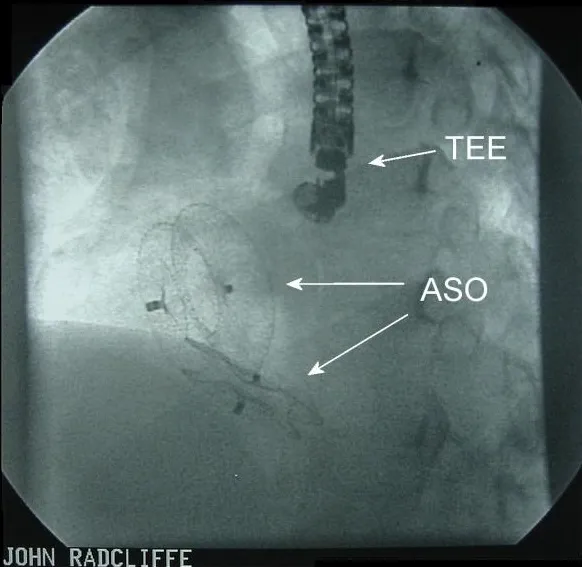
Stored fluoroscopy following placement of the two Amplatzer septal occluders (ASOs). TEE - Transesophageal echocardiography probe.
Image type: radiology (x_ray)